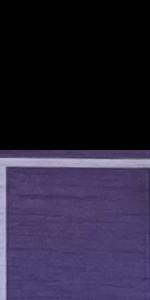
Label: Empty